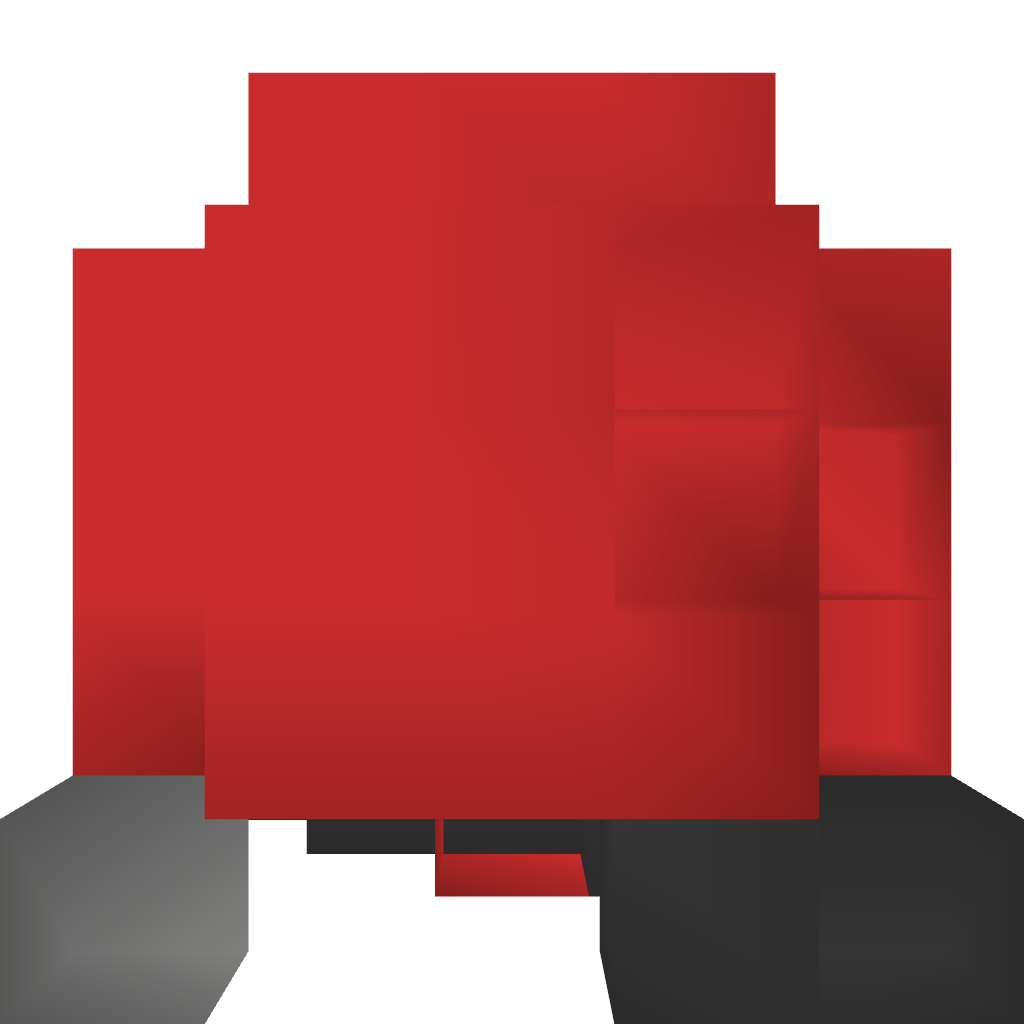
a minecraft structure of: Mushroom